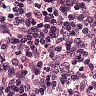
Metastatic tissue present: no